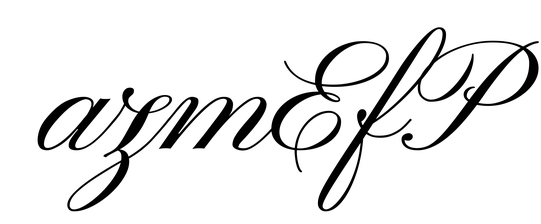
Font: PinyonScript-Regular